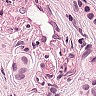
Metastatic tissue present: yes